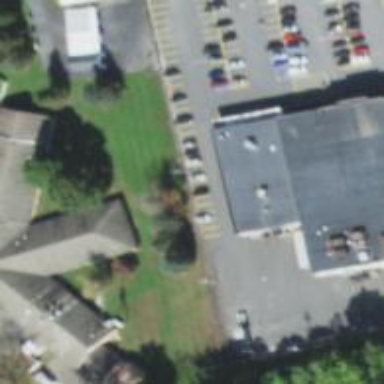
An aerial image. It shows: Pharmacy providing healthcare services.